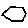
Label: hexagon